Field crop: tomato
Growth stage: 1
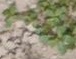
Species: portulaca